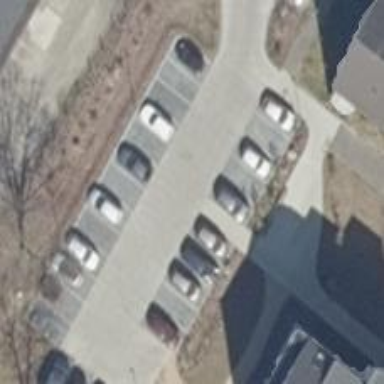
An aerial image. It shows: Parking area with paving stones surface.